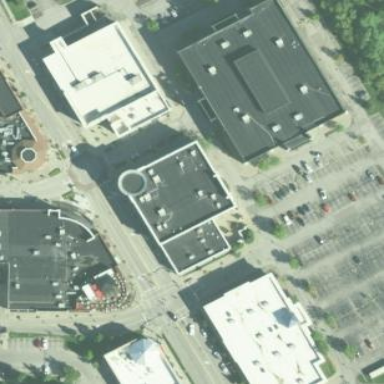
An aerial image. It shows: Building.